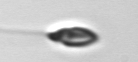
Label: Katodinium_or_Torodinium